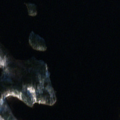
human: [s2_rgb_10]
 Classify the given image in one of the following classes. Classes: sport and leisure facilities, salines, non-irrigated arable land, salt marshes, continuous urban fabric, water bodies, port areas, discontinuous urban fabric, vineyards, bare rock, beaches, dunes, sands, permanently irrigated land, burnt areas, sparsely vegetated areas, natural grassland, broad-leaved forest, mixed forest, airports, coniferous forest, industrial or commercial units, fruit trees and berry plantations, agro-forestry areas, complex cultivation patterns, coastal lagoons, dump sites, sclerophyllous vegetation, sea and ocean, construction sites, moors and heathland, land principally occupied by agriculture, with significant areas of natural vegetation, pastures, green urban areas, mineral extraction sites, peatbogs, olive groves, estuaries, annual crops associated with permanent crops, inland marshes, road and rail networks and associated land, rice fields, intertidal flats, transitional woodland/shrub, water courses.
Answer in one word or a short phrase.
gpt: mixed forest, water bodies